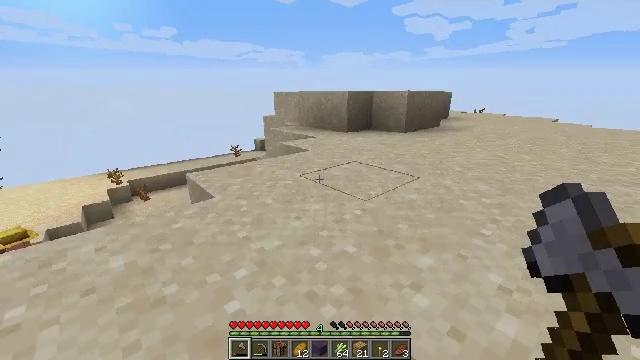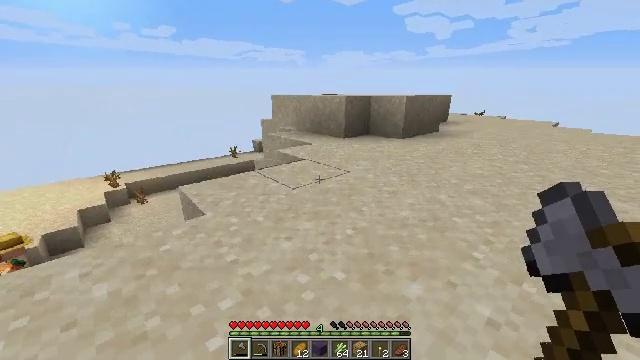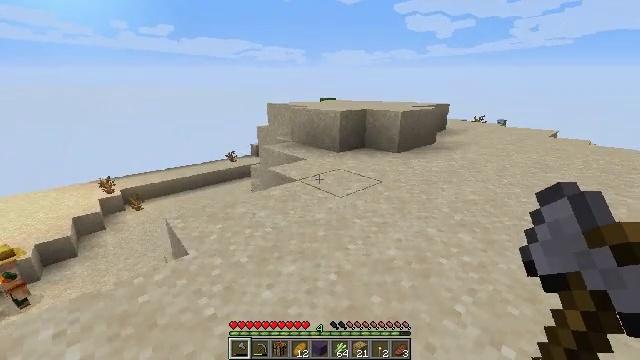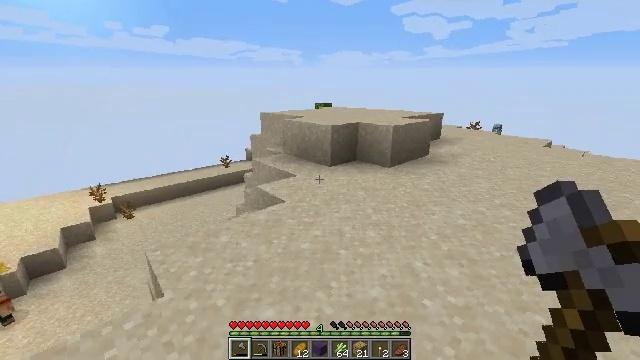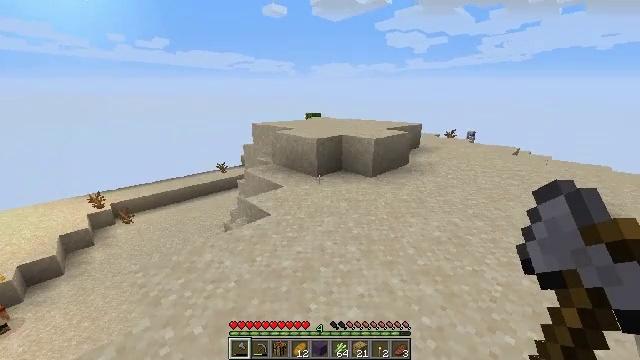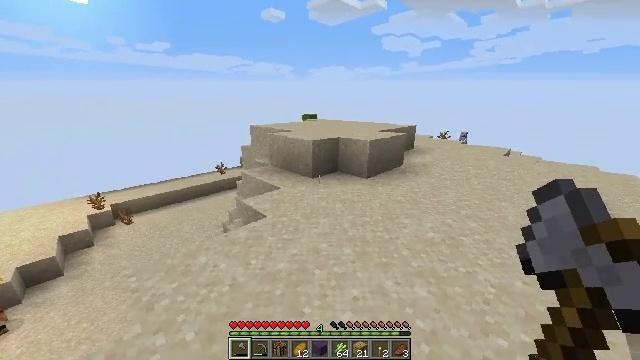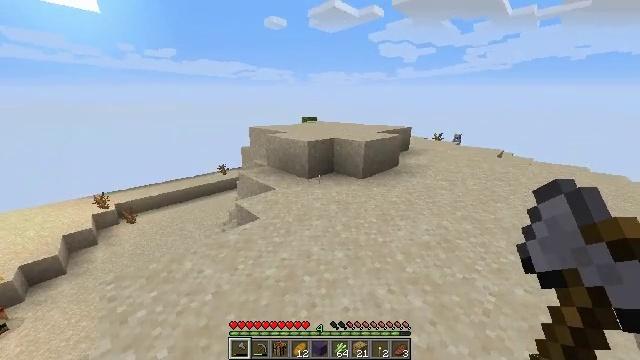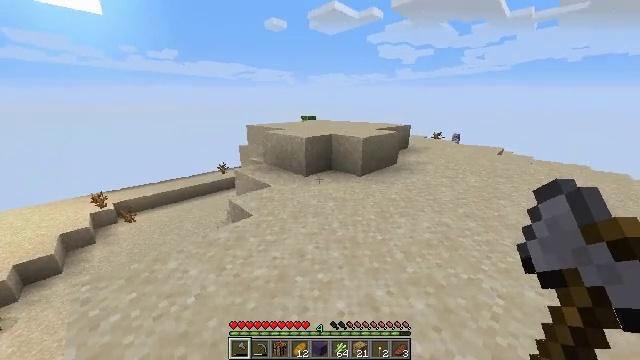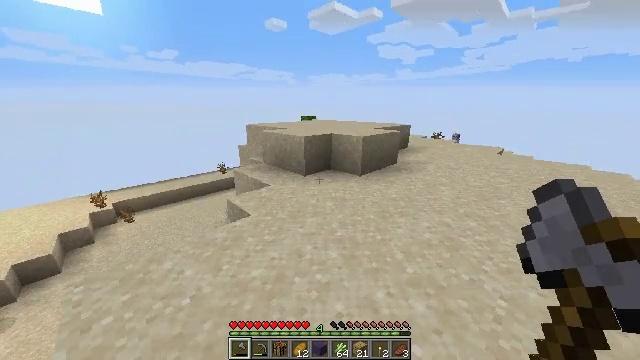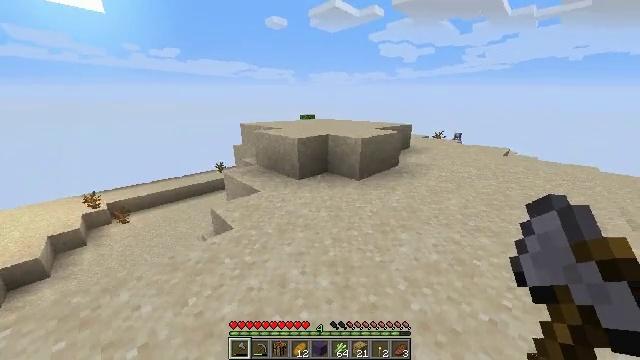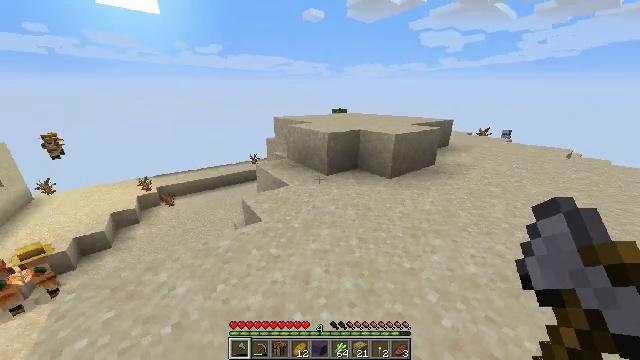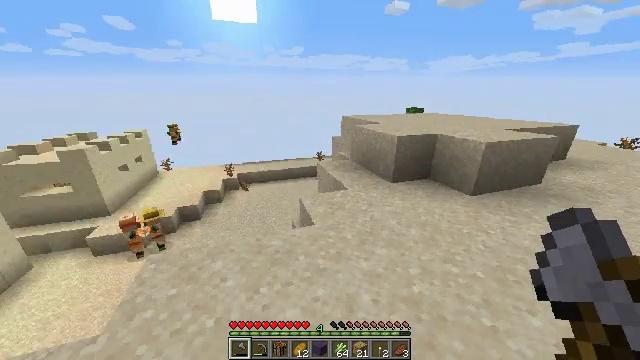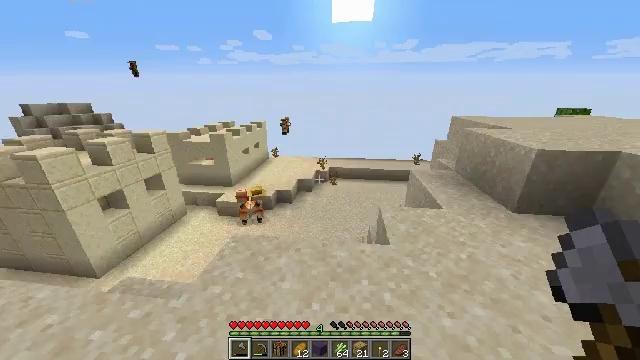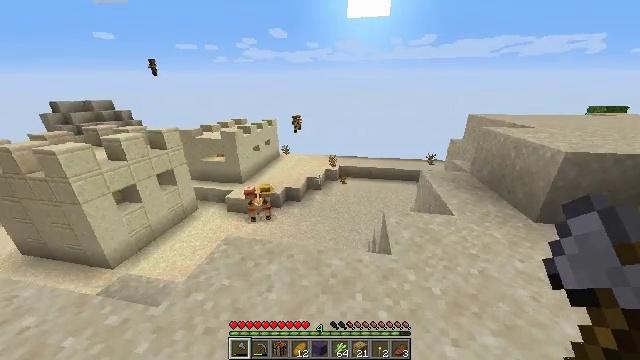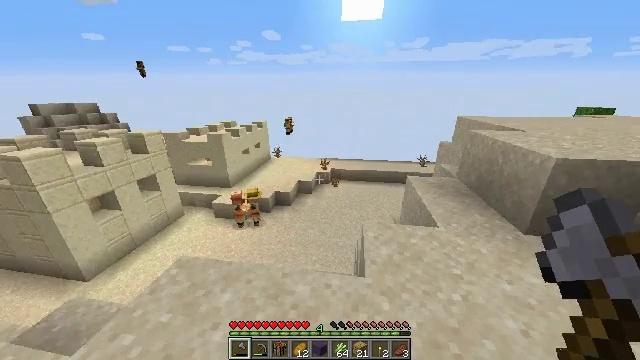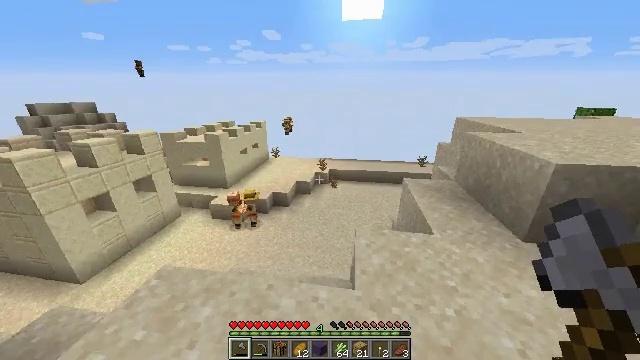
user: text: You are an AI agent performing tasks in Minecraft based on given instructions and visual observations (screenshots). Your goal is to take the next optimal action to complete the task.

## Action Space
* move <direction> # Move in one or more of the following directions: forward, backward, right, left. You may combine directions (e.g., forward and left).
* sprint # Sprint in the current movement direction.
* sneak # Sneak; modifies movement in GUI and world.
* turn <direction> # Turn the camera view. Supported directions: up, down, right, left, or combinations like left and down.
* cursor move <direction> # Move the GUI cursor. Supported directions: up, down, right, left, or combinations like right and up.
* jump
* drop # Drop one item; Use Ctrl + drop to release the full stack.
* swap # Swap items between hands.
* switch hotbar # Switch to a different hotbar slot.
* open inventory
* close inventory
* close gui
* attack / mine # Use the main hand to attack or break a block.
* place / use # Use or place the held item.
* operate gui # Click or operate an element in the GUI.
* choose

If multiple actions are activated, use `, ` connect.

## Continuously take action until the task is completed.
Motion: motion action
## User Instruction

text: Collect the lime bed for later use.
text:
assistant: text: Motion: move forward, sprint, attack / mine, jump
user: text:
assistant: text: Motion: move forward, sprint, attack / mine, jump
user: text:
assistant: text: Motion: move forward, sprint, attack / mine, jump
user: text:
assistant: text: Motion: move forward, sprint, turn right, attack / mine, jump
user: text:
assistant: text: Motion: move forward, sprint, attack / mine, jump
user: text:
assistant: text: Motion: move forward, sprint, attack / mine, jump
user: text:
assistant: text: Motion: move forward, sprint, attack / mine, jump
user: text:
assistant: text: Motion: move forward, sprint, attack / mine
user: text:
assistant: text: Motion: move forward, sprint, attack / mine
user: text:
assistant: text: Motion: move forward, sprint, turn left and down, attack / mine
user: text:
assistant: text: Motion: move forward, sprint, turn left, attack / mine
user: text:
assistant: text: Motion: move forward and move right, sprint, turn left, attack / mine
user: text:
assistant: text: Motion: move forward and move right, sprint, turn left, attack / mine
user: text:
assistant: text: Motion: move forward and move right, sprint, turn right, attack / mine
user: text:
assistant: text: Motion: move forward and move right, attack / mine
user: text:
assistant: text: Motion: move forward and move right, attack / mine
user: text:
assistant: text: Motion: move right, attack / mine
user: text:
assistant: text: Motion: move right, attack / mine
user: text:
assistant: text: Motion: attack / mine
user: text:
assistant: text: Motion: turn left, attack / mine
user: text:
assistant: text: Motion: turn left, attack / mine
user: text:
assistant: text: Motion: turn left, attack / mine
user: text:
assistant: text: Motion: turn left, attack / mine
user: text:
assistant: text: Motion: turn left, attack / mine
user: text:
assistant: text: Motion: attack / mine
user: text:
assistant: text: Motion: attack / mine
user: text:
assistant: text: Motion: turn right, attack / mine
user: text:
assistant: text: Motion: turn right, attack / mine
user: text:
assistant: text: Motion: turn right, attack / mine
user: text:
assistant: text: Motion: turn right, attack / mine